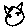
Label: cat